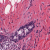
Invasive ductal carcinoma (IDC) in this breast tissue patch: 0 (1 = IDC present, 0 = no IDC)